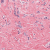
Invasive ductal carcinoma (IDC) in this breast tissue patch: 1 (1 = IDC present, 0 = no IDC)